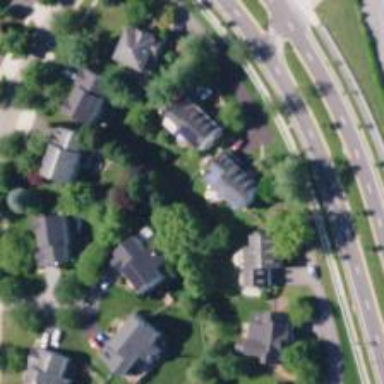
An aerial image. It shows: Neighborhood.